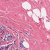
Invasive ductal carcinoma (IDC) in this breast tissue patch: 1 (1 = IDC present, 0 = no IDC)